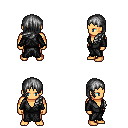
a pixel art fantasy rpg character, male body template, human, tanned skin, gray robe, teal pants, gray left-swept hairstyle, four views (front, back, left, right), 2x2 character sprite sheet, small pixel art, hard edges, no anti-aliasing